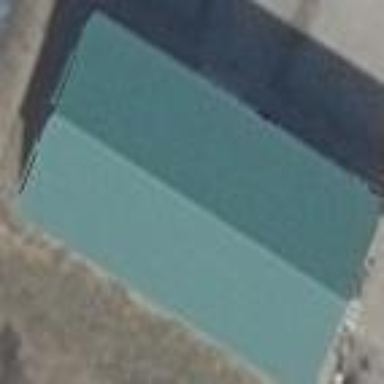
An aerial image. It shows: Building with gabled roof oriented along its length.